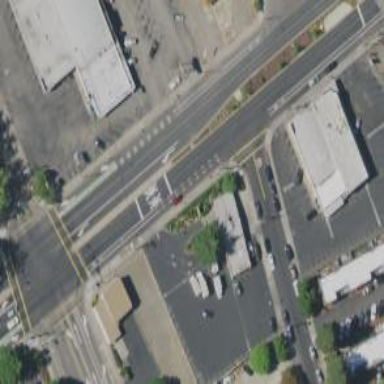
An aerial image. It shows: Secondary road with separate asphalt sidewalk.